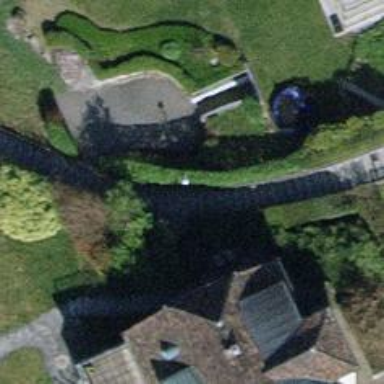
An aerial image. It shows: Road with steps.